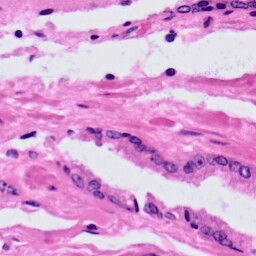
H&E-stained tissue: Prostate